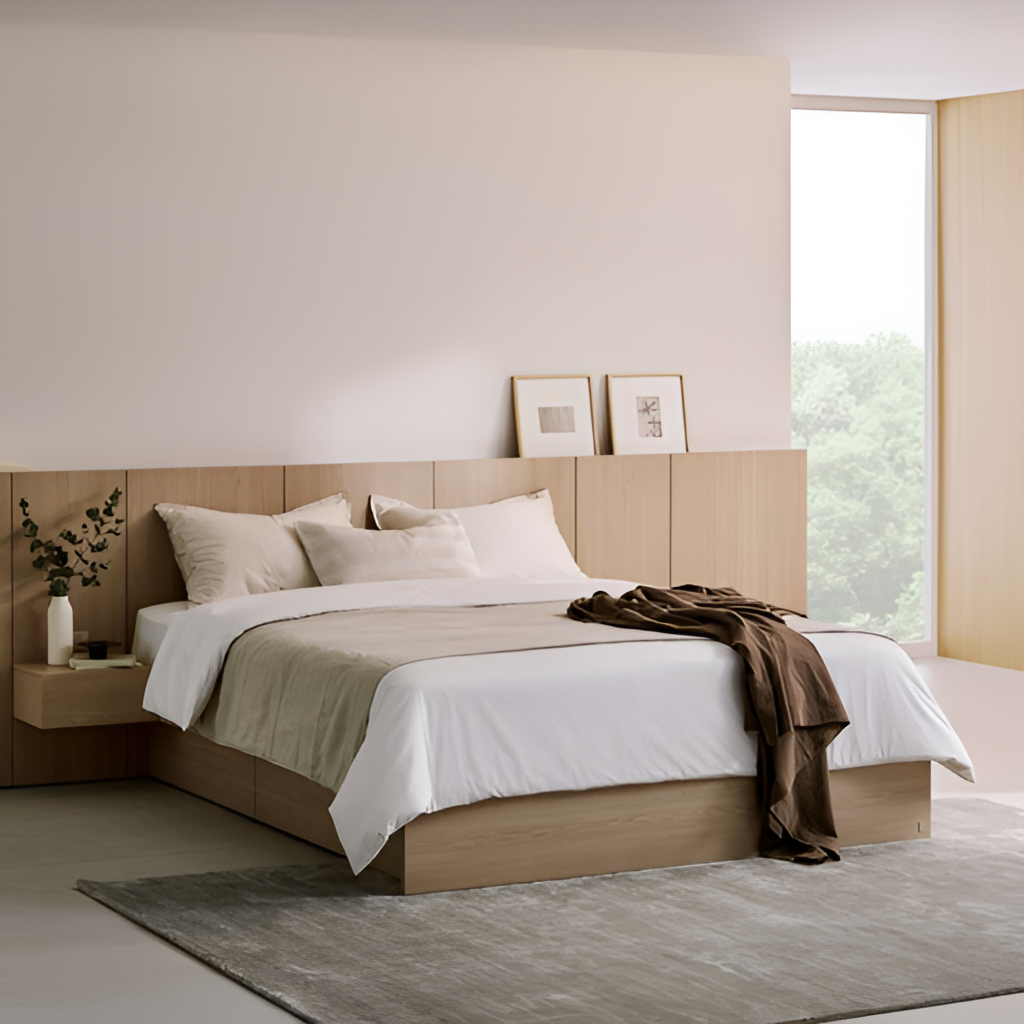
wood bed, bedroom, paint wallpaper, with solid pattern, gray carpet flooring, with plain pattern, minimalist